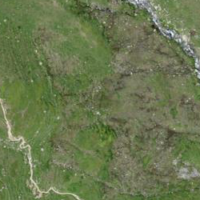
EUNIS habitat code: 26
Species observed at this site:
Allium victorialis